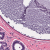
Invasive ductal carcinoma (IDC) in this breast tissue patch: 0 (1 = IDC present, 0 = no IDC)